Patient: sex M, age 34
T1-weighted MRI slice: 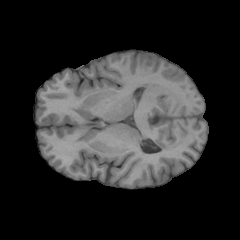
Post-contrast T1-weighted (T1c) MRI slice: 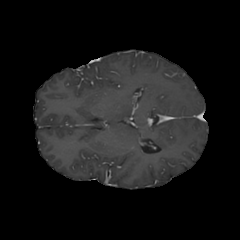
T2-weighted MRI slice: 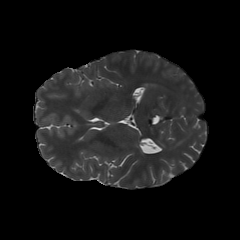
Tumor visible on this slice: no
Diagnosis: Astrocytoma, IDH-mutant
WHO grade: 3